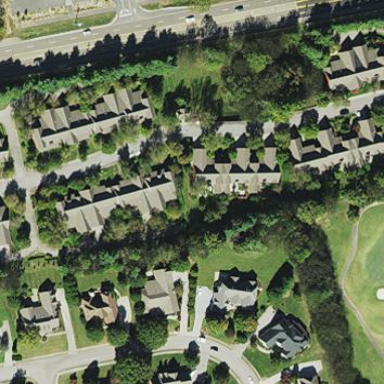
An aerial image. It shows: Residential area with cottages.